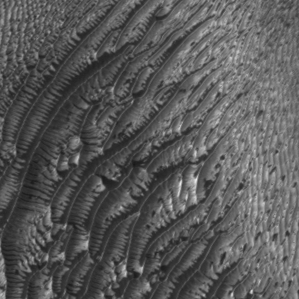
Label: frost